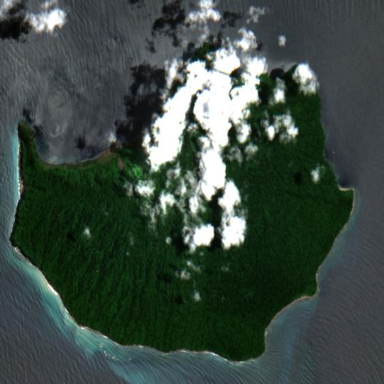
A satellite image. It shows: Island with forested coastline.